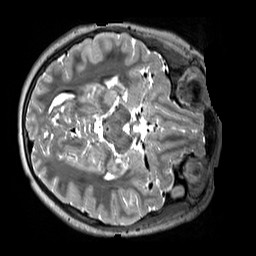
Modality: T2w
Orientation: axial
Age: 10
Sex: male
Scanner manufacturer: siemens
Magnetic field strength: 3 T
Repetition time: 3.2 s
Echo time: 0.408 s